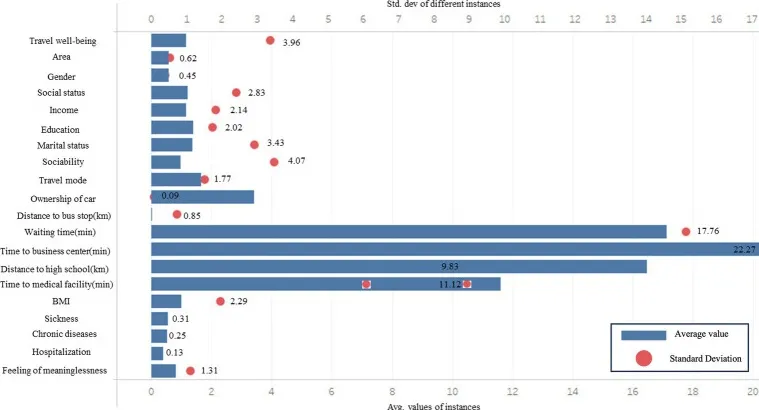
Mean and standard deviation of attributes.
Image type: chart (chart)